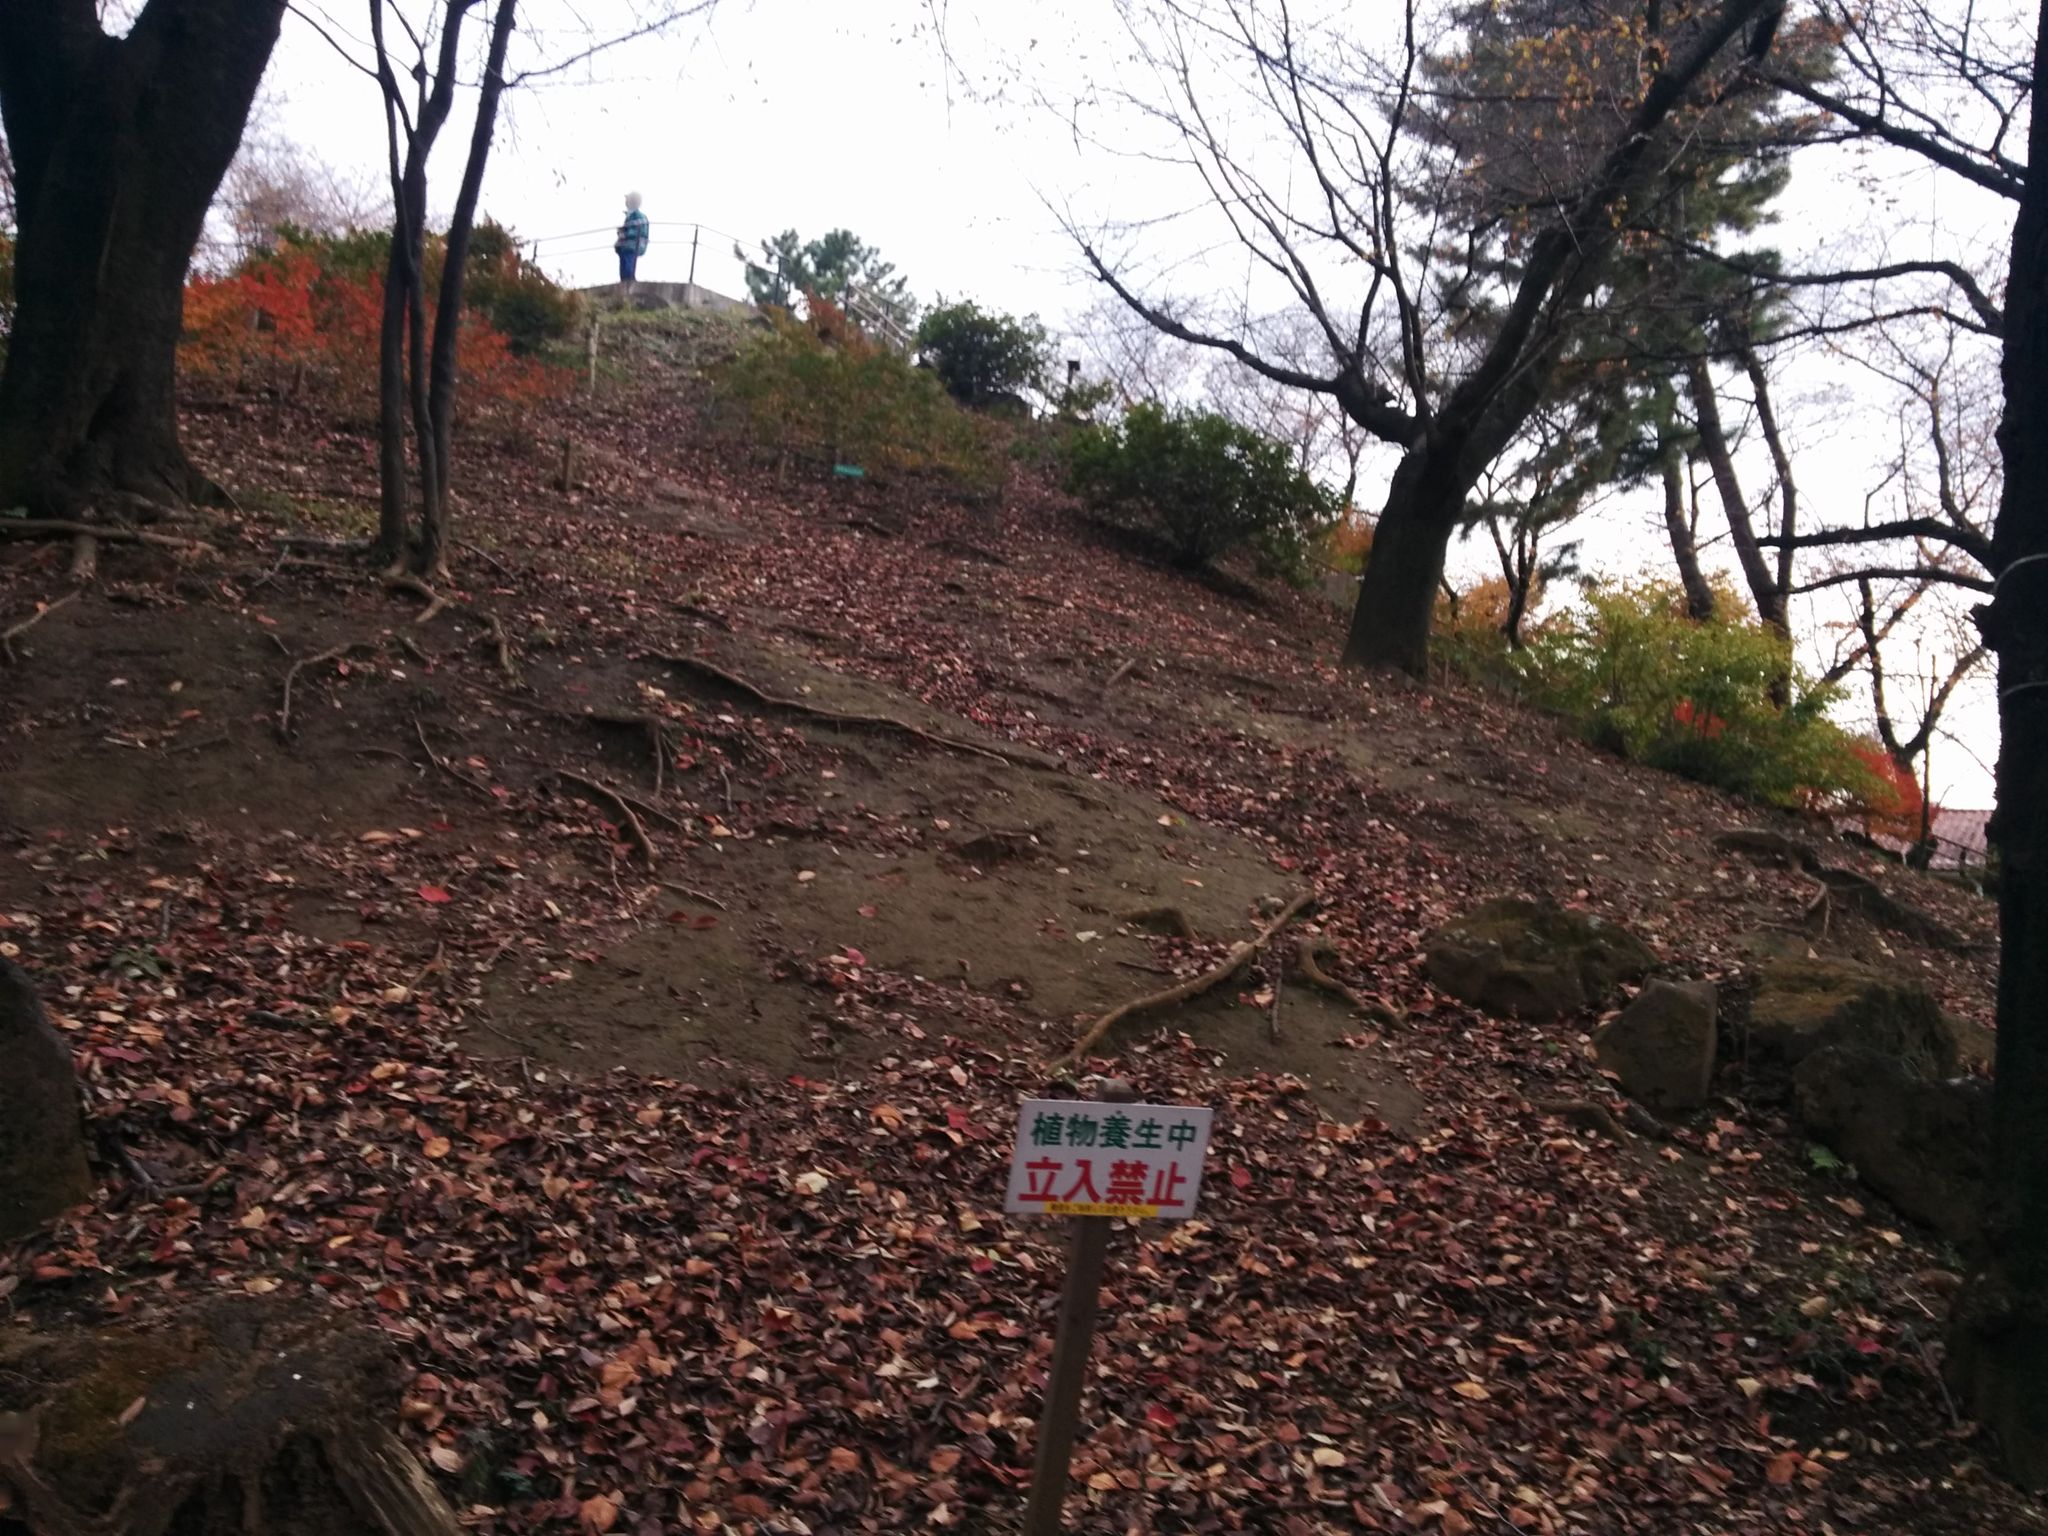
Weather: cloudy
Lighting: day
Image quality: slightly poor
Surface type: walking surface
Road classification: footway
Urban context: urban centre
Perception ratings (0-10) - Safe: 4.36, Lively: 1.45, Beautiful: 4.62, Boring: 3.75, Depressing: 4.24, Wealthy: 2.7